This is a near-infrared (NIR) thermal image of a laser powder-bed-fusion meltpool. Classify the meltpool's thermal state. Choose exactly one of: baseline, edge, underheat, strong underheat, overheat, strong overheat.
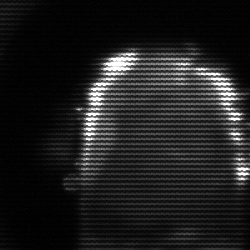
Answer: baseline